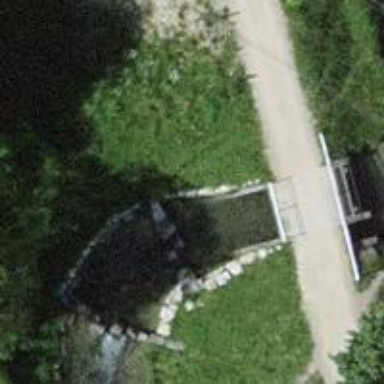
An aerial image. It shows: Culvert tunnel passing through ditch.